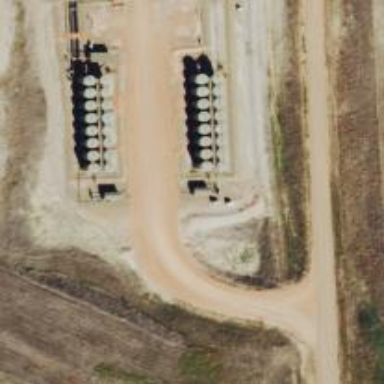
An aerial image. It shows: Storage tank with man-made structure.